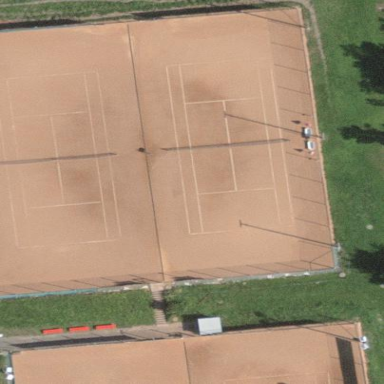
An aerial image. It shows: Tennis court on pitch.